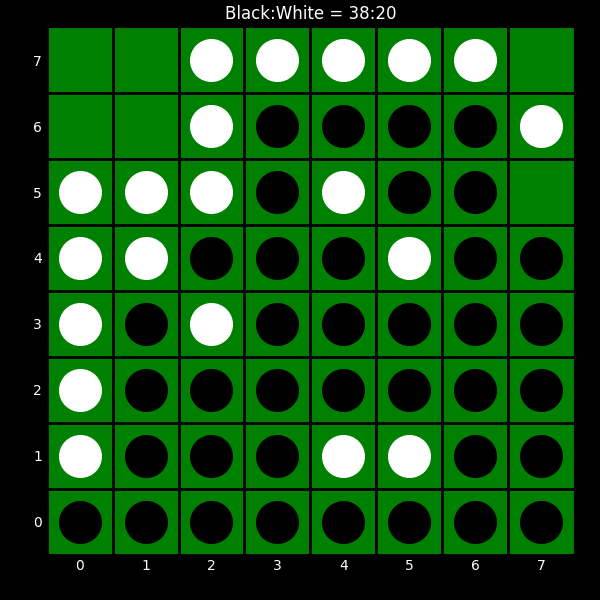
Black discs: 38
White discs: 20